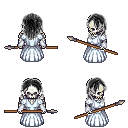
a pixel art fantasy rpg character, male body template, skeleton, underdress, metal pants, gray long hairstyle, white cloth bracers, brown shoes, spear, four views (front, back, left, right), 2x2 character sprite sheet, small pixel art, hard edges, no anti-aliasing